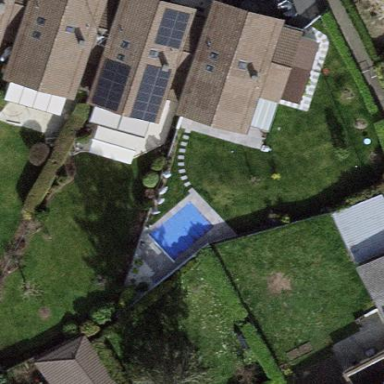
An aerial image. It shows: Garden surrounded by fence.